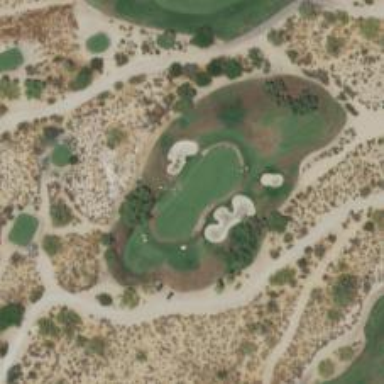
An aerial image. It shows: Golf hole.